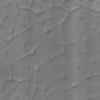
Label: not_dusty